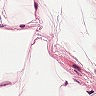
Metastatic tissue present: no